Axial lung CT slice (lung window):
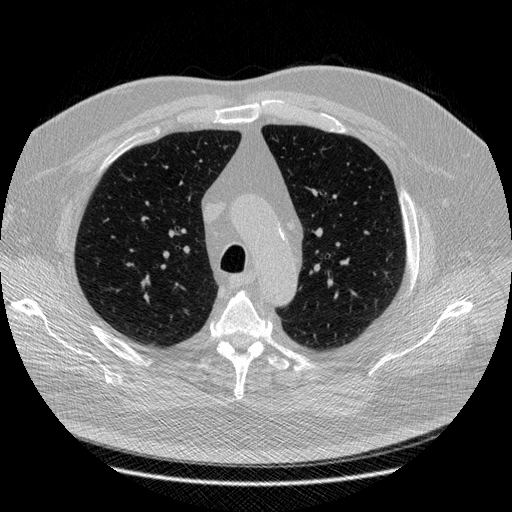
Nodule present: no